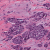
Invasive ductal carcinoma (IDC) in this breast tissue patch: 1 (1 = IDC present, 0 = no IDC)